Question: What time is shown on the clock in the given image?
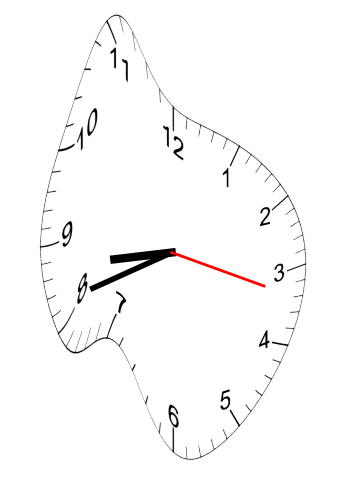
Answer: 08:41:17